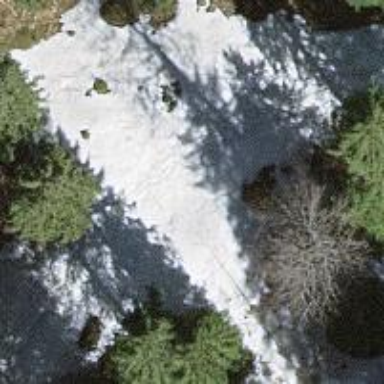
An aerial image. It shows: Backcountry Nordic ski path.